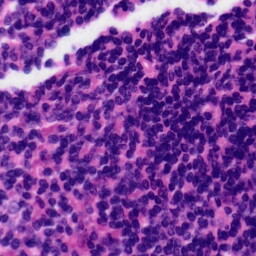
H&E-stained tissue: Tonsil